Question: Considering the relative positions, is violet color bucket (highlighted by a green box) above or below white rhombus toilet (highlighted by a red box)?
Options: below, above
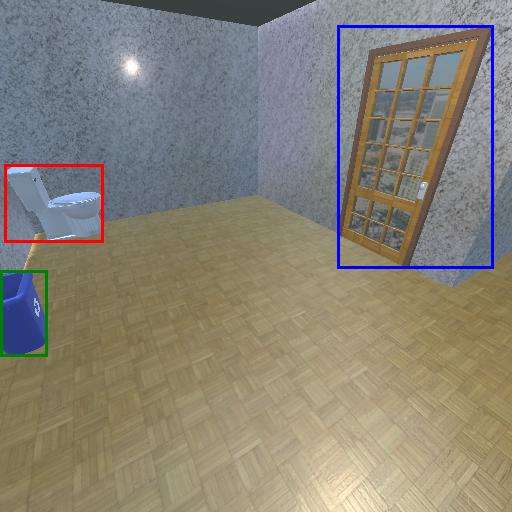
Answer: below